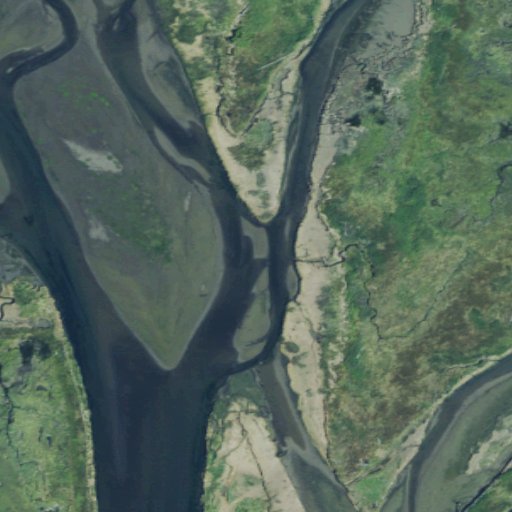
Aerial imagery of valley in Washington named Skokomish Valley containing herbaceous wetlands, open water, and barren land